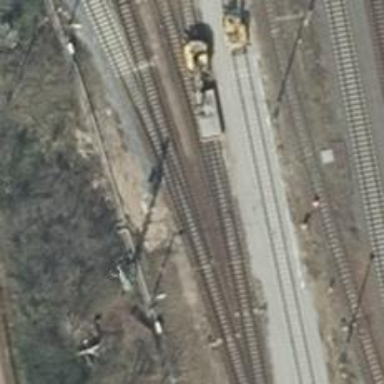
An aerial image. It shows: Railway switch.